Question: I'm creating app which is using 'Core Data' and 'UITableViewControllers'to display a list of <URL>.
I've done everything but I cannot get along with checking 'UITableViewCell' should be editable or not.
Here is the screenshot of my app which should help you imagine my problem:

I'm checking whether 'chapter' has any sections. If this is true it is displaying everything in black, if not the 'detailTextLabel' color is changed to red. But as you can see, some Cells are colored even if they have some sections. How is it possible?
Here is my 'tableView:cellForRowAtIndexPath:'
'''
- (UITableViewCell *)tableView:(UITableView *)tableView cellForRowAtIndexPath:(NSIndexPath *)indexPath
{
static NSString *CellIdentifier = @"Cell";
UITableViewCell *cell = [tableView dequeueReusableCellWithIdentifier:CellIdentifier forIndexPath:indexPath];
// Initializing Cell and filling it with info
Chapter *chapter = [self.MELs objectAtIndex:indexPath.row];
cell.detailTextLabel.text = [NSString stringWithFormat:@"Number: %@ Sections: %lu", chapter.number, (unsigned long)[chapter.sections count]];
cell.textLabel.text = [chapter.title capitalizedString];
if ([chapter.sections count] == 0) {
[cell.detailTextLabel setTextColor:[UIColor redColor]];
}
return cell;
}
'''
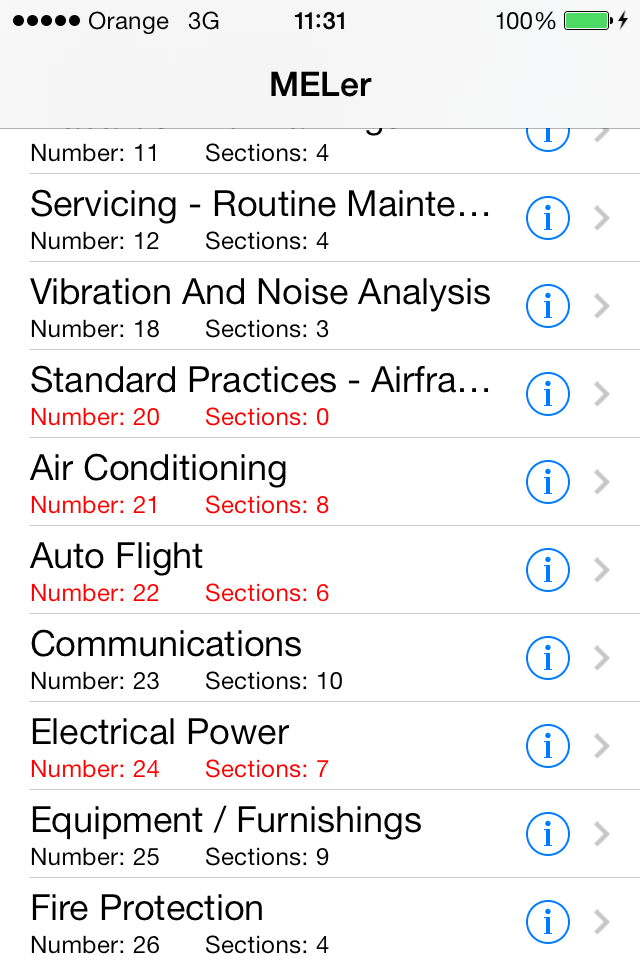
Answer: as cells are reused you have to reset the textcolor to default if the condition is not met:
'''
if ([chapter.sections count] == 0) {
[cell.detailTextLabel setTextColor:[UIColor redColor]];
} else {
[cell.detailTextLabel setTextColor:[UIColor blackColor]];
}
'''